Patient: sex M, age 46
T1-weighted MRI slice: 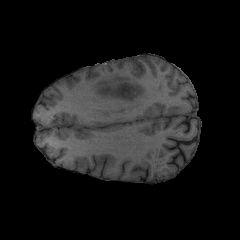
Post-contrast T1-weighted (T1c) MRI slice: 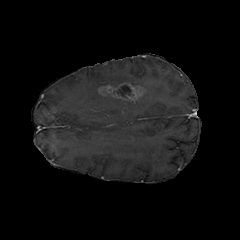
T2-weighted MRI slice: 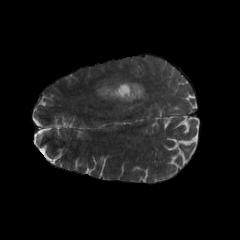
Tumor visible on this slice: yes
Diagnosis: Glioblastoma, IDH-wildtype
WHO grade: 4